Question: I am trying to make a scatter plot in Python. I supposed it will be fairly simple but got stuck with understanding in scatterplot (x and y value) while plotting.
== ==
- - -
====
'''
import numpy as np
import pylab as pl
import MySQLdb
import sys
import math
conn = MySQLdb.connect(
host="localhost",
user="root",
passwd="root",
db="myproject")
with conn:
cur = conn.cursor()
#will fetch all recoreds called monoiso field
cur.execute("SELECT monoiso FROM pmass_selectedion")
rows = cur.fetchall()
for row in rows:
#xvalue for monoiso variable and yvalue for range
xvalue = row
yvalue = [600]
# tried this way too but got x and y dimension error
#yvalue = [400,800,1200,1600]
pl.plot(xvalue,yvalue,'ro')
pl.show()
'''
(<URL>

== ==
- -
New to plotting and statistic so please help me out
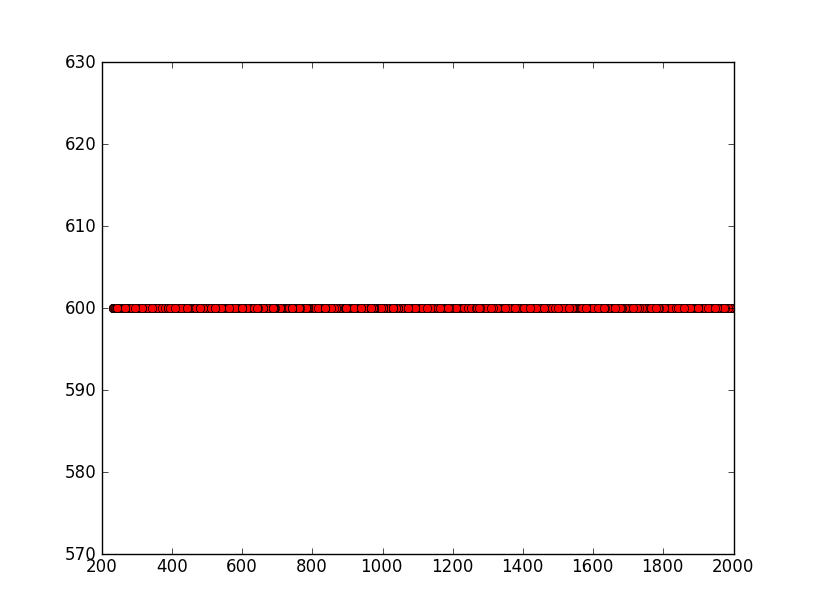
Answer: Perhaps you are looking for <URL>:
'''
import numpy as np
import MySQLdb
import matplotlib.pyplot as plt # This is meant for scripts
# import pylab as pl # This is meant for interactive sessions;
import operator
conn = MySQLdb.connect(
host="localhost",
user="root",
passwd="root",
db="myproject")
with conn:
cur = conn.cursor()
#will fetch all recoreds called monoiso field
cur.execute("SELECT monoiso FROM pmass_selectedion")
rows = cur.fetchall()
monoisos = [row[0] for row in rows]
# Make a histogram of 'monoisos' with 50 bins.
n, bins, histpatches = plt.hist(monoisos, 50, facecolor = 'green')
plt.show()
'''

---
You can also make a histogram/dot-plot by using <URL>:
'''
momoisos = [row[0] for row in rows]
hist, bin_edges = np.histogram(monoisos, bins = 50)
mid = (bin_edges[1:] + bin_edges[:-1])/2
plt.plot(mid, hist, 'o')
plt.show()
'''

---
Regarding the use of pylab: The docstring for pyplot says
> 'matplotlib.pylab' combines pyplot with numpy into a single namespace.
This is convenient for interactive work, but for programming it is
recommended that the namespaces be kept separate.